九年级 · 度量几何学
如图, 关于 $\angle \alpha$ 与 $\angle \beta$ 的同一种三角函数值, 有三个结论: (1) $\tan \alpha>\tan \beta$, (2) $\sin \alpha>\sin \beta$, (3) $\cos \alpha>\cos \beta$.正确的结论为 ( )

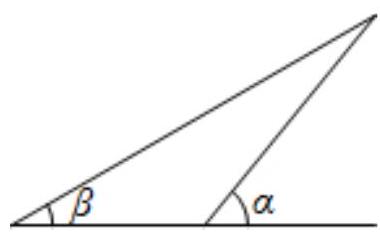
A. (1) (2)
B. (2)(3)
C. (1) (3)
D.
(1) (2) (3)
答案: A
解析: 根据图形得: $\angle \alpha>\angle \beta$,

$\therefore \tan \alpha>\tan \beta, \sin \alpha>\sin \beta, \cos \alpha<\cos \beta$.

$\therefore$ (1) (2) 正确.

故选 $A$.